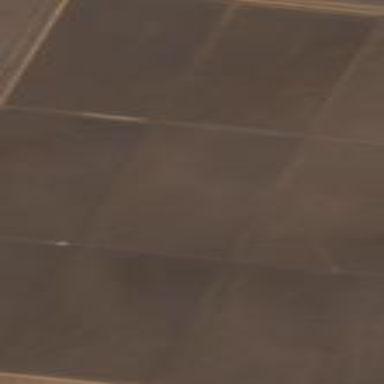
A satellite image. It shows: Farmland with cotton crop.